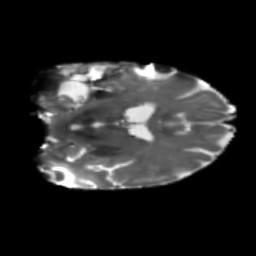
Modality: T2w
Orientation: coronal
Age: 58
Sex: female
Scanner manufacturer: siemens
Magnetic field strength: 3 T
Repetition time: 5.25 s
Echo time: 0.08 s